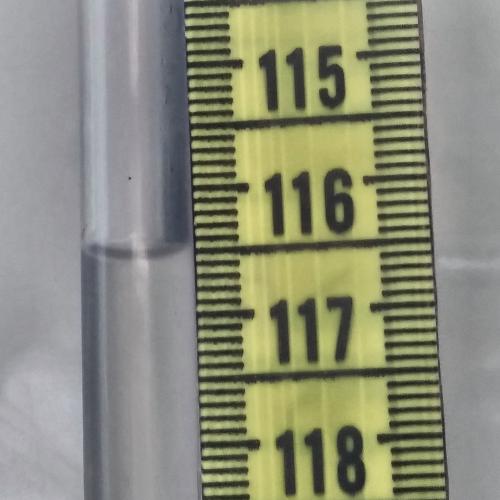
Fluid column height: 116.5 cm